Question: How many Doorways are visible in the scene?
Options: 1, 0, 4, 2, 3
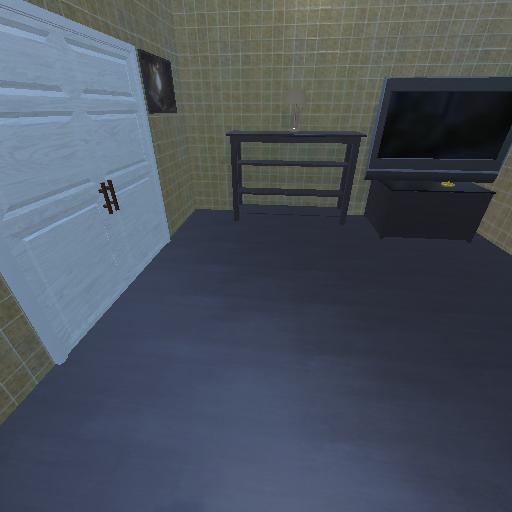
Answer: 1